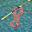
Label: 8